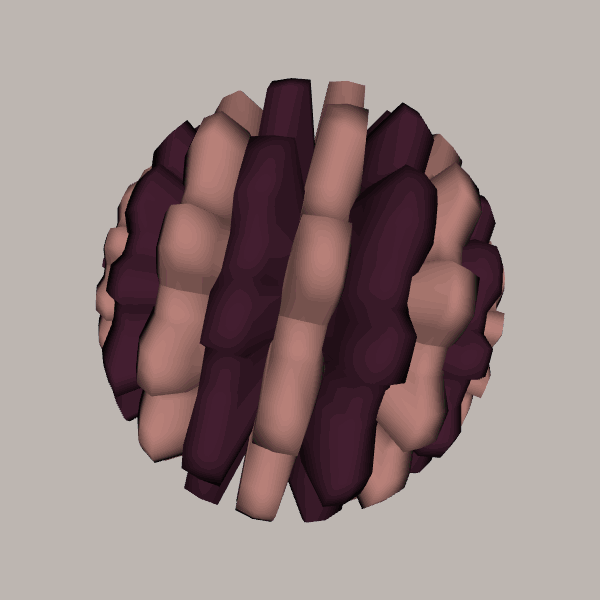
Background: light